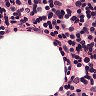
Metastatic tissue present: no